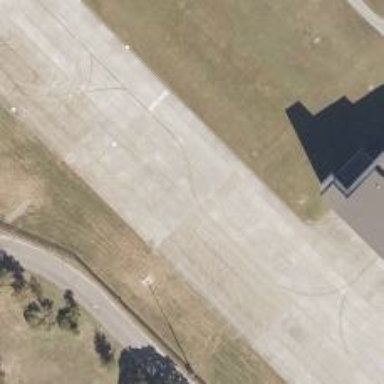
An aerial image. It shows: Image of taxiway at airport.